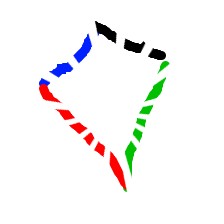
Shape: kite